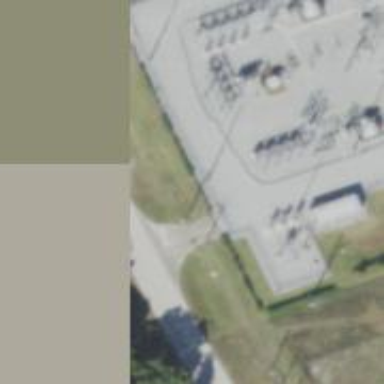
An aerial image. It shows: Power pole.